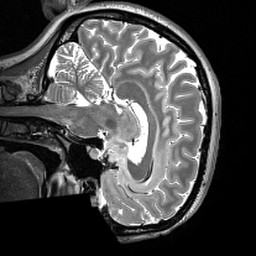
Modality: T2w
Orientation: sagittal
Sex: female
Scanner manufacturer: siemens
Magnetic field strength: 3 T
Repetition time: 3 s
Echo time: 0.418 s